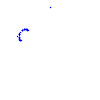
Particle: proton